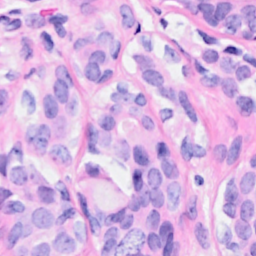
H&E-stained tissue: Breast